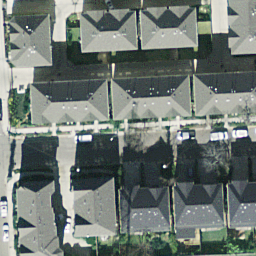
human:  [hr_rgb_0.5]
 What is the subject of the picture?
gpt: dense residential